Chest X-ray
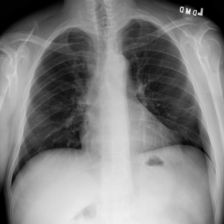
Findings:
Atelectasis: positive
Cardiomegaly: negative
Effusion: negative
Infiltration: negative
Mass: negative
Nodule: negative
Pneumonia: negative
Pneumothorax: negative
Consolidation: negative
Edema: negative
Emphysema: negative
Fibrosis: negative
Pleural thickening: negative
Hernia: negative